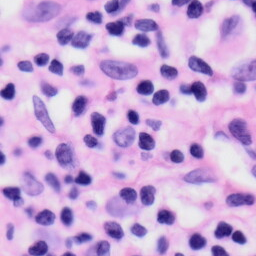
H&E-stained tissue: Skin